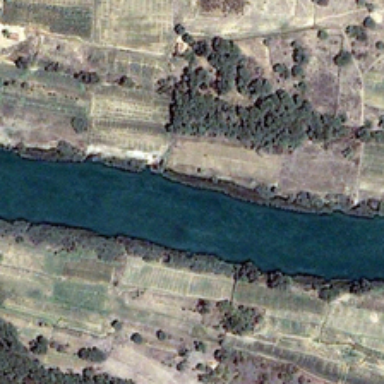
A crooked river flows through a large area .